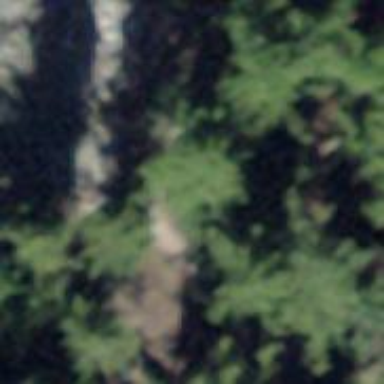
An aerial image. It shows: Path leading to bridge.